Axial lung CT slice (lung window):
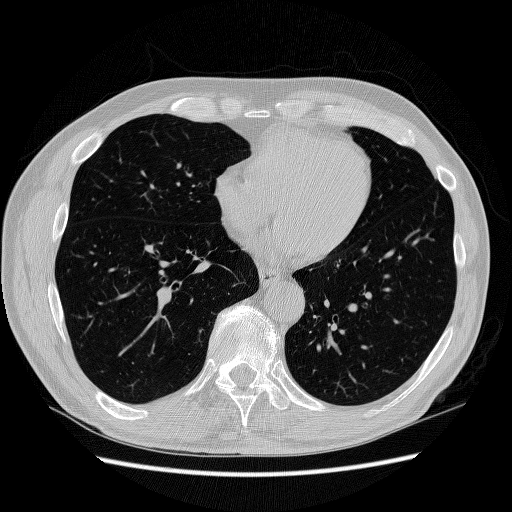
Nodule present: no